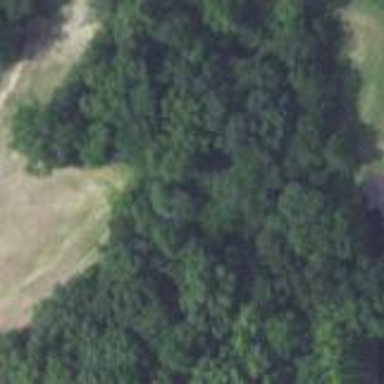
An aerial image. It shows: Serene woodland landscape.